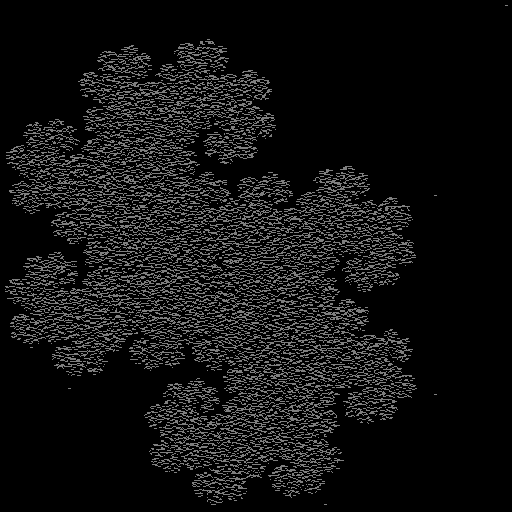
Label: dragon_curve